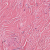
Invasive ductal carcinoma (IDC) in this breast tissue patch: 0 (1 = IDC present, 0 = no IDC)